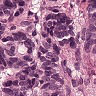
Metastatic tissue present: yes